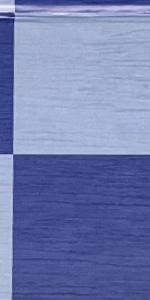
Label: Empty